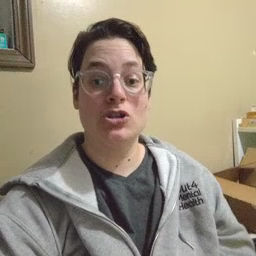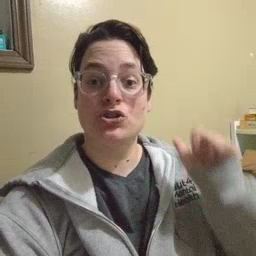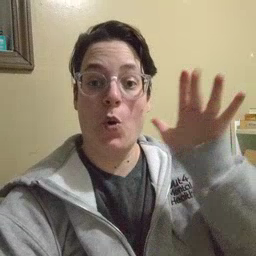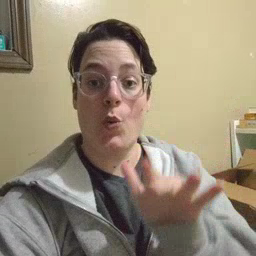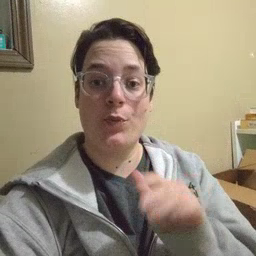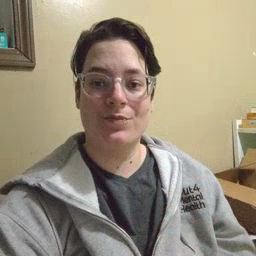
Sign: snow